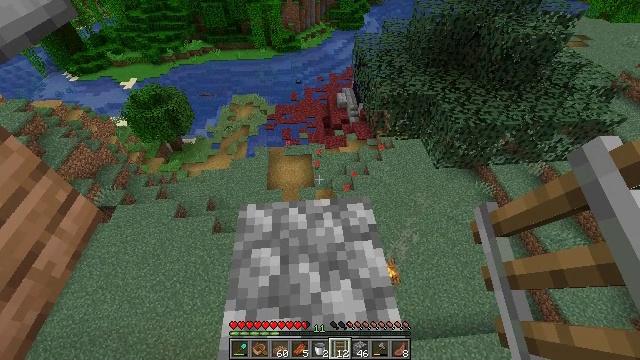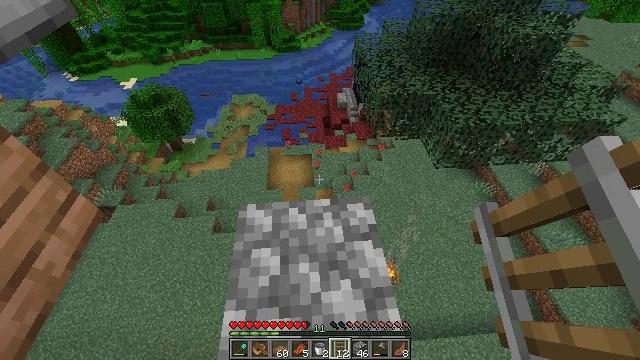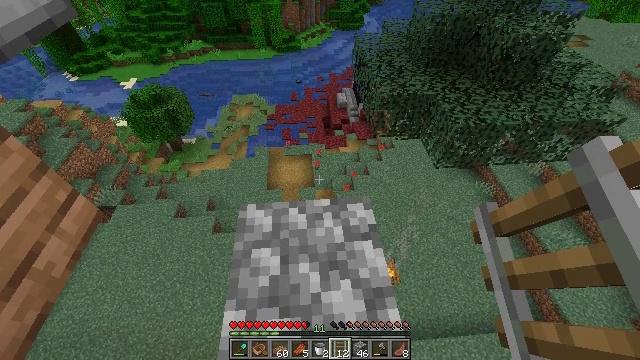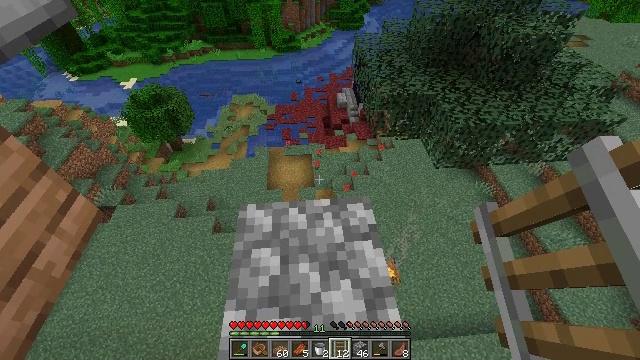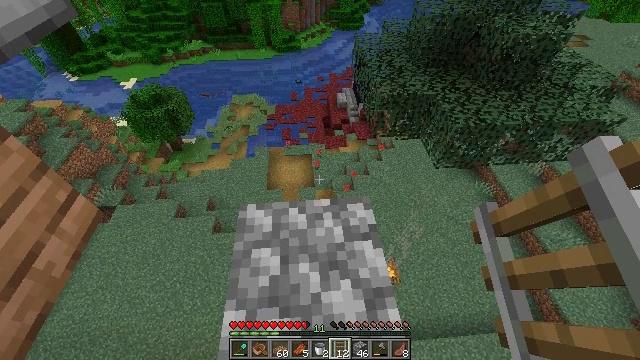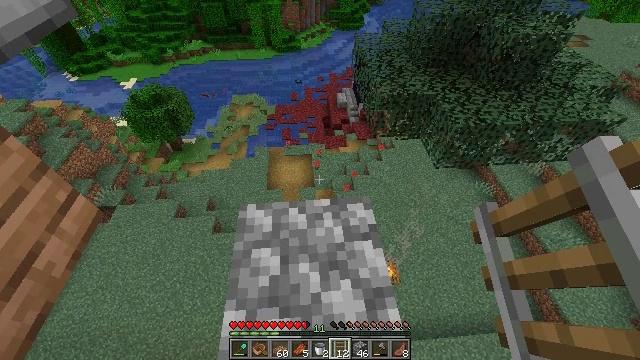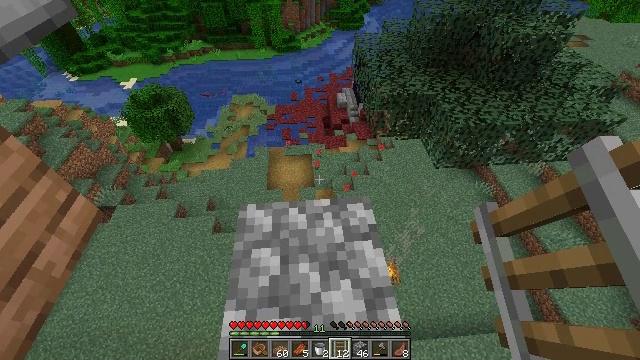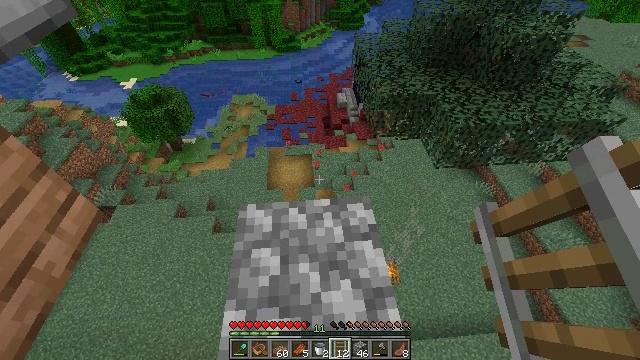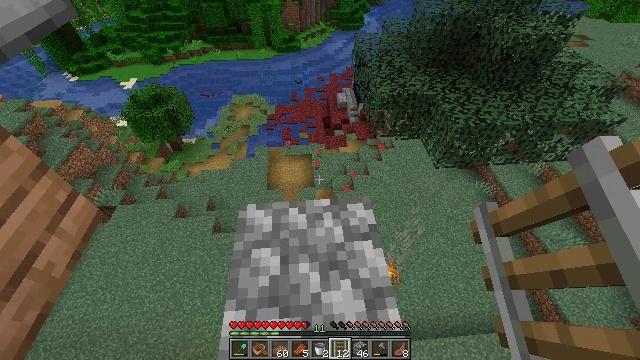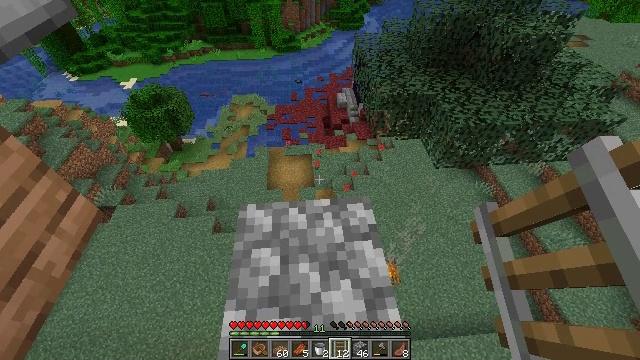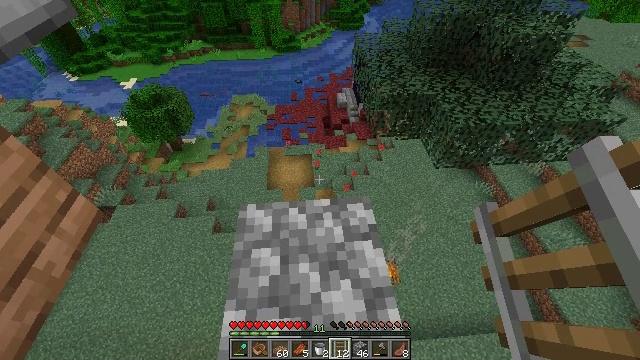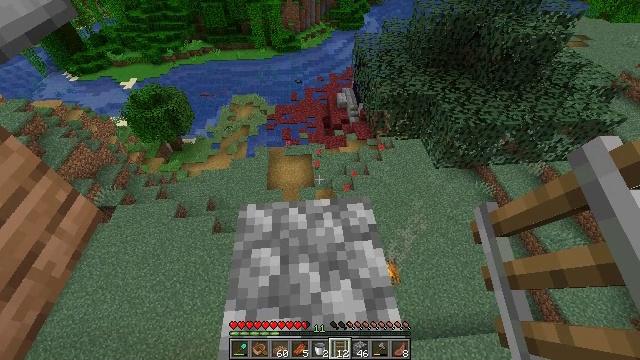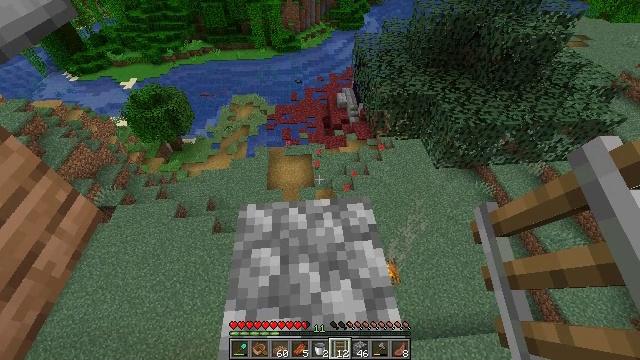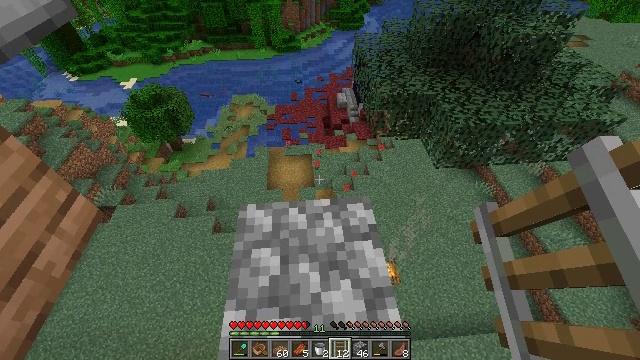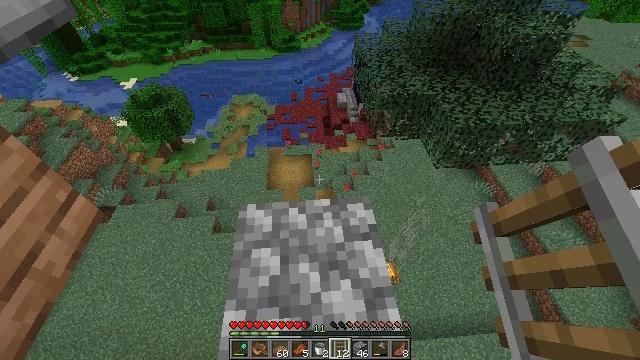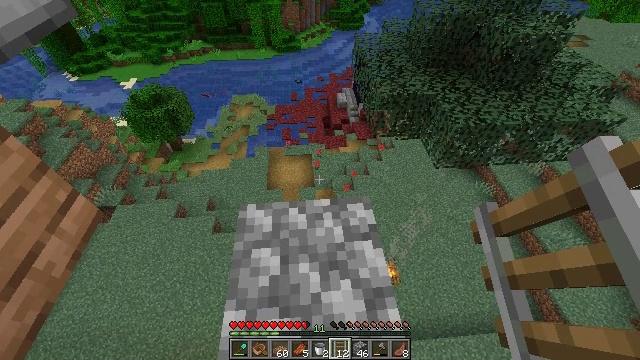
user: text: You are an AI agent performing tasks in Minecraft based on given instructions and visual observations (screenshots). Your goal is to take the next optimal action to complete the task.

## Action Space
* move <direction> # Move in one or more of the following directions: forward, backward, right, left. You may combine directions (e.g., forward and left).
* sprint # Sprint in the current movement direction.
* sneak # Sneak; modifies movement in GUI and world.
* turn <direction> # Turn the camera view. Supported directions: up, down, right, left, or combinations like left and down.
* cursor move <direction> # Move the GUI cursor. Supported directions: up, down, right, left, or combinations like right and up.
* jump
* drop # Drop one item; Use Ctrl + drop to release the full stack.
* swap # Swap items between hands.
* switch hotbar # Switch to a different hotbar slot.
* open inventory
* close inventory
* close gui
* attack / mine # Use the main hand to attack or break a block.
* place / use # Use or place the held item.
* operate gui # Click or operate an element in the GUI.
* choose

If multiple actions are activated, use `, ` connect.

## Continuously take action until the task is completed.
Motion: motion action
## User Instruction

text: Use the crafting table to make a spruce button.
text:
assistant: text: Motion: no_op
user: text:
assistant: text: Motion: no_op
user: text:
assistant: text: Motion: no_op
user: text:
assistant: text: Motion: no_op
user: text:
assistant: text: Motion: no_op
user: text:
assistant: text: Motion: no_op
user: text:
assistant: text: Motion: no_op
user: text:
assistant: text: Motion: no_op
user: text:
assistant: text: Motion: no_op
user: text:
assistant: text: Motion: no_op
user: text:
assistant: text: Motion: no_op
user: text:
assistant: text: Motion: no_op
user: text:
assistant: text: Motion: no_op
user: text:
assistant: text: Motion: no_op
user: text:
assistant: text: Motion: no_op
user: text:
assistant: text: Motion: no_op
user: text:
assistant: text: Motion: no_op
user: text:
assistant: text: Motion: turn down
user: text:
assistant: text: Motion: turn left and down
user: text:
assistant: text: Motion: turn left and down
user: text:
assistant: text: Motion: turn left and down
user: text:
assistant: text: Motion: turn left
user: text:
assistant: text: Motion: turn left and up
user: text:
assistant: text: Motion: turn left and up
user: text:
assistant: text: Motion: turn left and up
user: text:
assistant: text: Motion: turn left and up
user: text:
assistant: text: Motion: turn left and up
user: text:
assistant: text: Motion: turn left and up
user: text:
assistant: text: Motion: turn right and up
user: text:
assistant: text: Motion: turn right and up